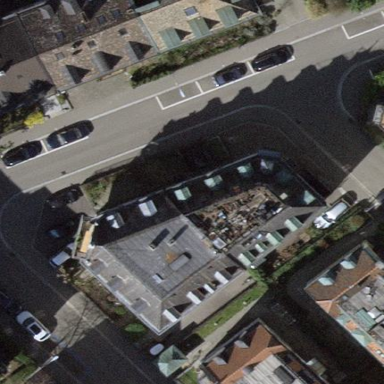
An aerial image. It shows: Building with mansard roof.